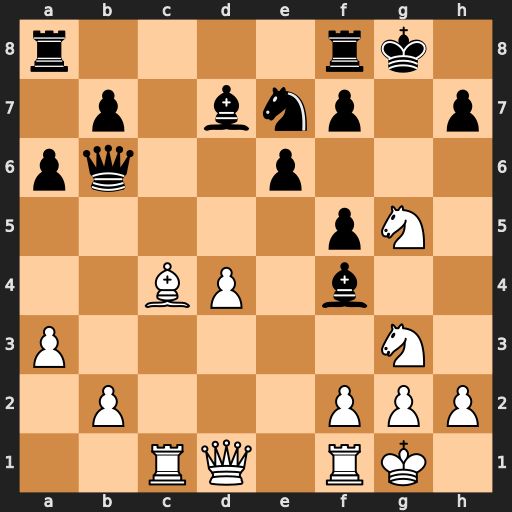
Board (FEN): r4rk1/1p1bnp1p/pq2p3/5pN1/2BP1b2/P5N1/1P3PPP/2RQ1RK1
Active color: w
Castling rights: -
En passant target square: -
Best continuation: Qh5 Bxg5 Qxg5+